This time-frequency spectrogram was computed from a bearing vibration snapshot; brighter regions carry more energy. Determine the bearing's health state. Answer with exactly one of: normal, inner_race, outer_race, ball.
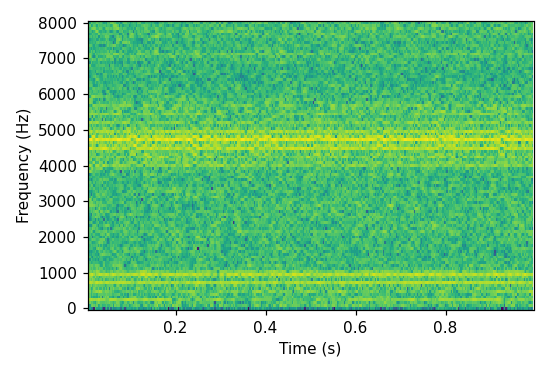
Answer: outer_race